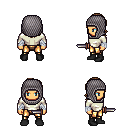
a pixel art fantasy rpg character, male body template, human, tanned skin, white long-sleeve shirt, gold greaves, blonde long bangs hairstyle, chain hood, white cloth bandages, black shoes, dagger, four views (front, back, left, right), 2x2 character sprite sheet, small pixel art, hard edges, no anti-aliasing